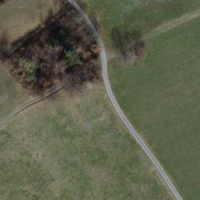
EUNIS habitat code: 24
Species observed at this site:
Aglais urticae